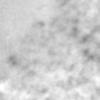
Label: no_change